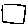
Label: square